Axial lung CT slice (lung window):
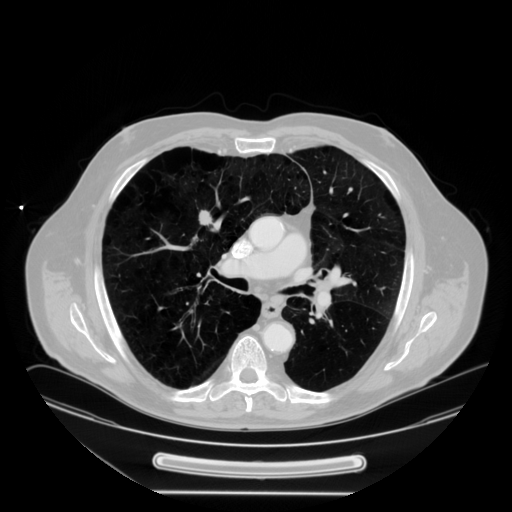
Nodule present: yes
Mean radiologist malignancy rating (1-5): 4.2